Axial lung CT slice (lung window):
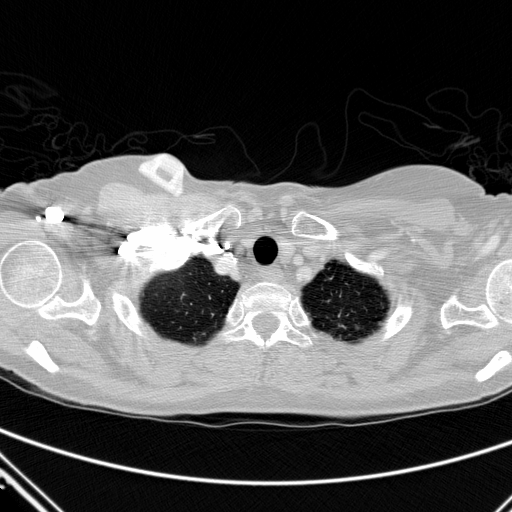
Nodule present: no